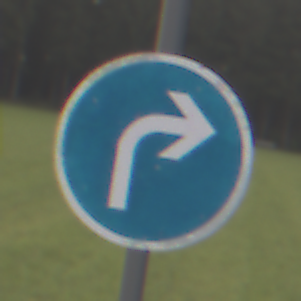
Verkehrszeichen: VorgeschriebeneFahrtrichtungRechts
Umgebung: Outdoor, Nature
Tageszeit: SunriseSunset
Wetter: Clear
Licht: Natural
Jahreszeit: NotSpecified
Kontrast: LowContrast